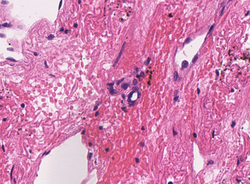
Tumor epithelial tissue: no
Tumor-associated stroma tissue: yes
Normal tissue: no